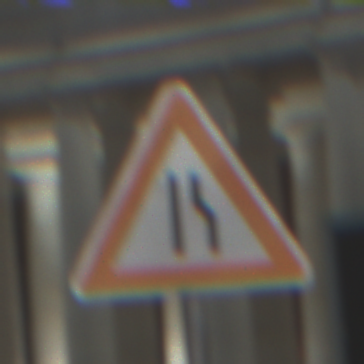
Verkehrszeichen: EinseitigVerengteFahrbahnRechts
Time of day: Night
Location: Outdoor (Urban)
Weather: PartlyCloudy
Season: NotSpecified
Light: Artificial